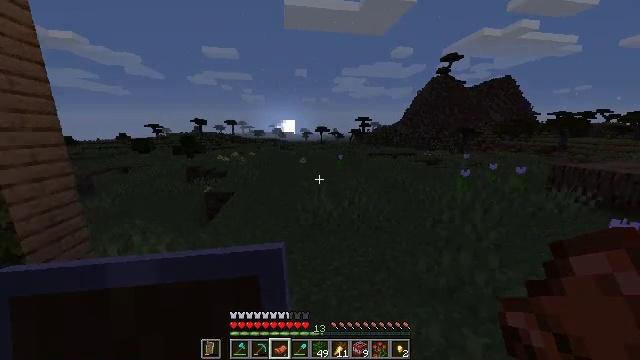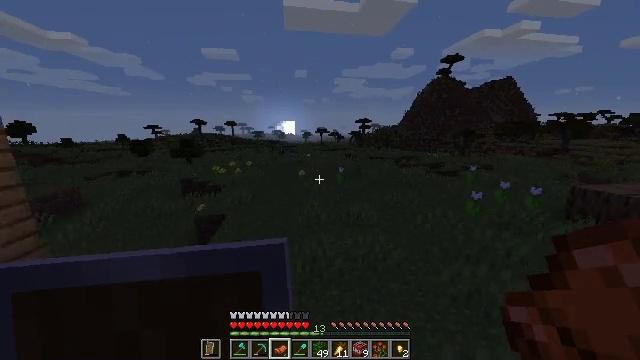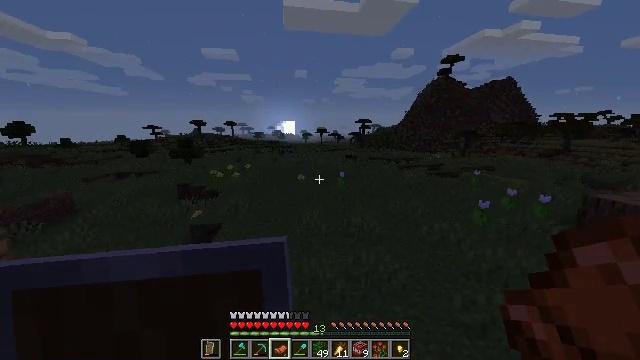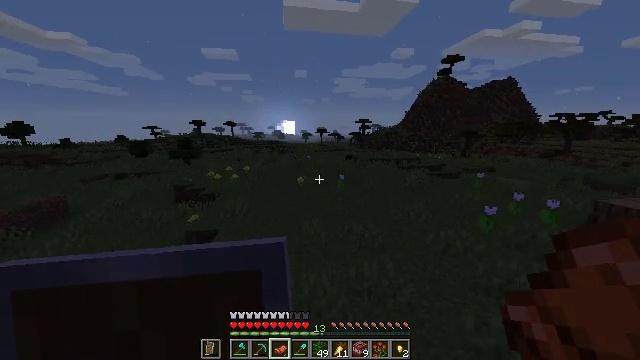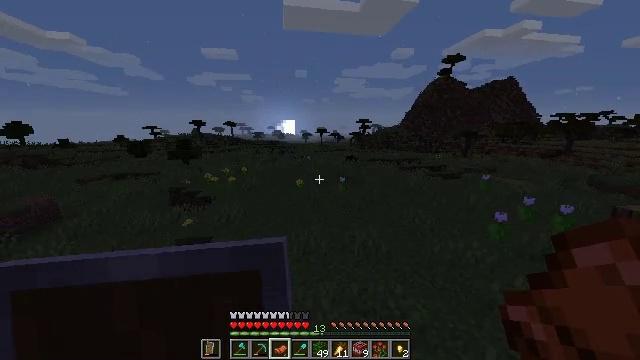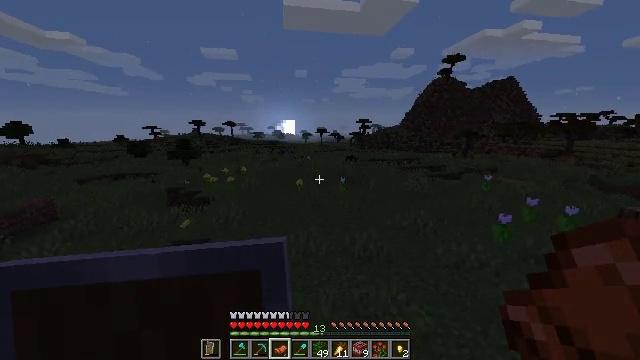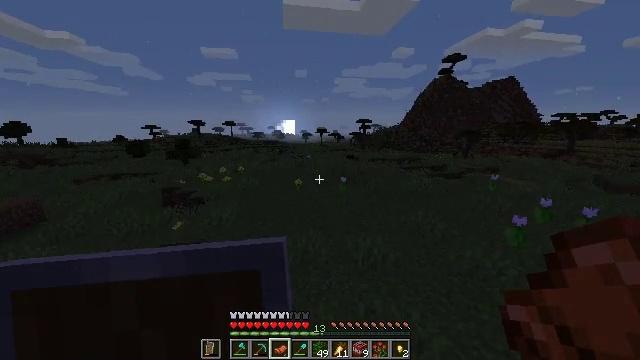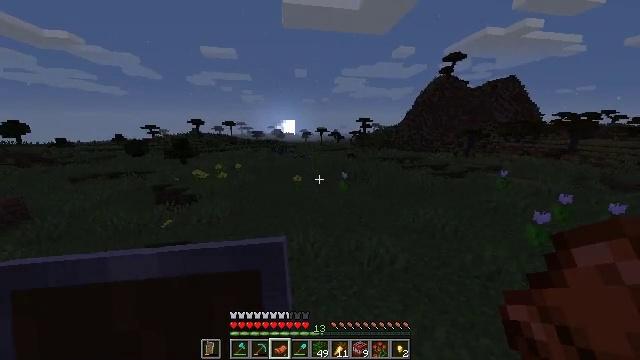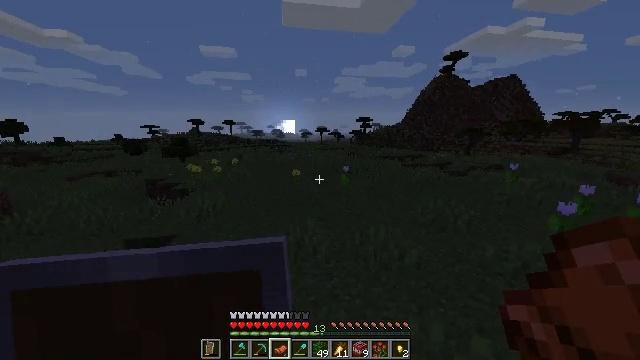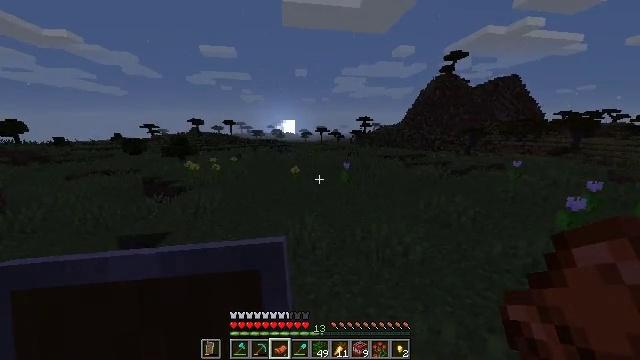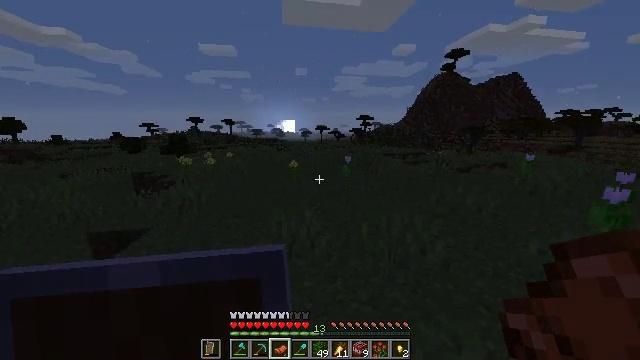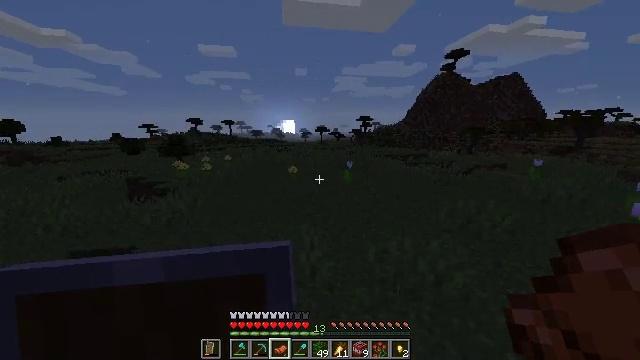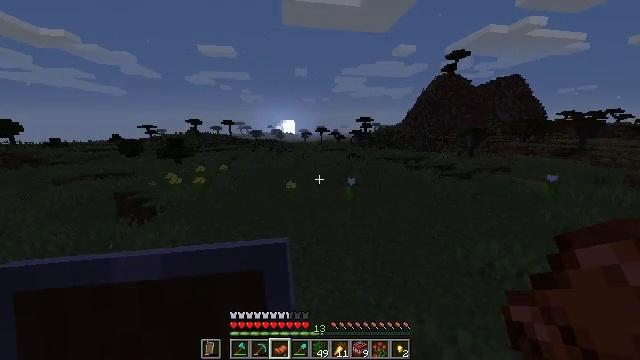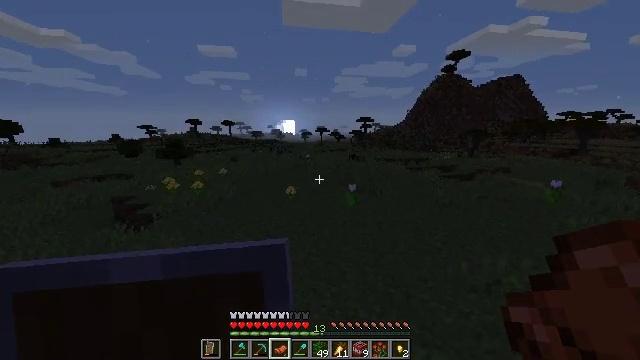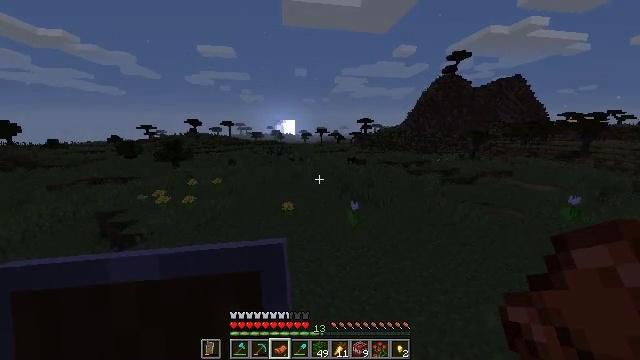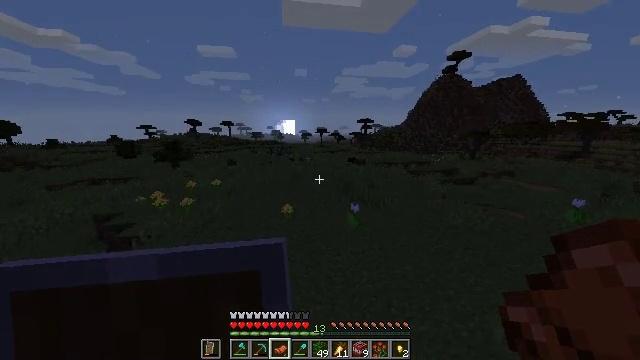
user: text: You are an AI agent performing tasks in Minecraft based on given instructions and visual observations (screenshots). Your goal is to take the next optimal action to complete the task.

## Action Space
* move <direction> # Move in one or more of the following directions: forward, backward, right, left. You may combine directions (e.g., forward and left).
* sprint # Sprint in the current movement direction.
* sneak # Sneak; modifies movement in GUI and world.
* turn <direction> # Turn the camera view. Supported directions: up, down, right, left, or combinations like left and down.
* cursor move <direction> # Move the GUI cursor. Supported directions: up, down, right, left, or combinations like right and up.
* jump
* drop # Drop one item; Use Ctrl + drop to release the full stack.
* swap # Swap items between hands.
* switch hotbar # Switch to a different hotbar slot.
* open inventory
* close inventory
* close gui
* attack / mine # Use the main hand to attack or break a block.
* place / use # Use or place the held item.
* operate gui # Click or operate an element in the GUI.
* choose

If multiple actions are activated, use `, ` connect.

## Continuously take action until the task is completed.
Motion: motion action
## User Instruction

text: Remove a rose bush from the inventory.
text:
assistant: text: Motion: move forward, sprint, jump
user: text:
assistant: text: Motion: move forward, sprint, jump
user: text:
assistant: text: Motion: move forward, sprint, jump
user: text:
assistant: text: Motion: move forward, sprint, jump
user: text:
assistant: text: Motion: move forward, sprint, jump
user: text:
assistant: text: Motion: move forward, sprint, jump
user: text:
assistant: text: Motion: move forward, sprint, jump
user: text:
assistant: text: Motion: move forward, sprint, jump
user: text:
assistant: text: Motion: move forward, sprint, jump
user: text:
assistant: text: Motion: move forward, sprint, jump
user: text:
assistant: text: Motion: move forward, sprint, jump
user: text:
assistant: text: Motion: move forward, sprint, jump
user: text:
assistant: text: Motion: move forward, sprint, jump
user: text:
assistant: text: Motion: move forward, sprint, jump
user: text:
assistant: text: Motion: move forward, sprint, jump
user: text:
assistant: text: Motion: move forward, sprint, jump
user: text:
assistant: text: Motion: move forward, sprint, jump
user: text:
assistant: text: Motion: move forward, sprint, jump
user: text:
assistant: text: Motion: move forward, sprint, jump
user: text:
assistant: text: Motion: move forward, sprint, jump
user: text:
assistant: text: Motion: move forward, sprint, jump
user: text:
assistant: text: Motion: move forward, sprint, jump
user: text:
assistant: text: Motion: move forward, sprint, turn left, jump
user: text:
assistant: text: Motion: move forward, sprint, jump
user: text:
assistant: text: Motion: move forward, sprint, jump
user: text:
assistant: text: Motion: move forward, sprint, jump
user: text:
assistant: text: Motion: move forward, sprint, jump
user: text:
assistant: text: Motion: move forward, sprint, jump
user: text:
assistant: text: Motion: move forward, sprint, jump
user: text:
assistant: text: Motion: move forward, sprint, jump